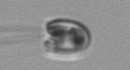
Label: flagellate_morphotype1